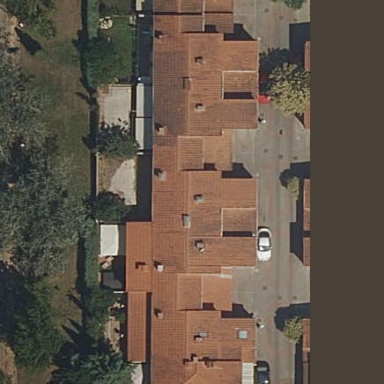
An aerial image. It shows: Terrace building.